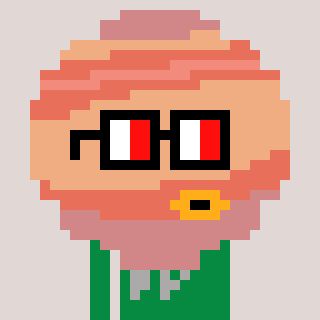
a pixel art character with square glasses with black frames and red eyes, a jupiter-shaped head and a green-colored body on a warm background